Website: walmart
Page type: customer-info-address
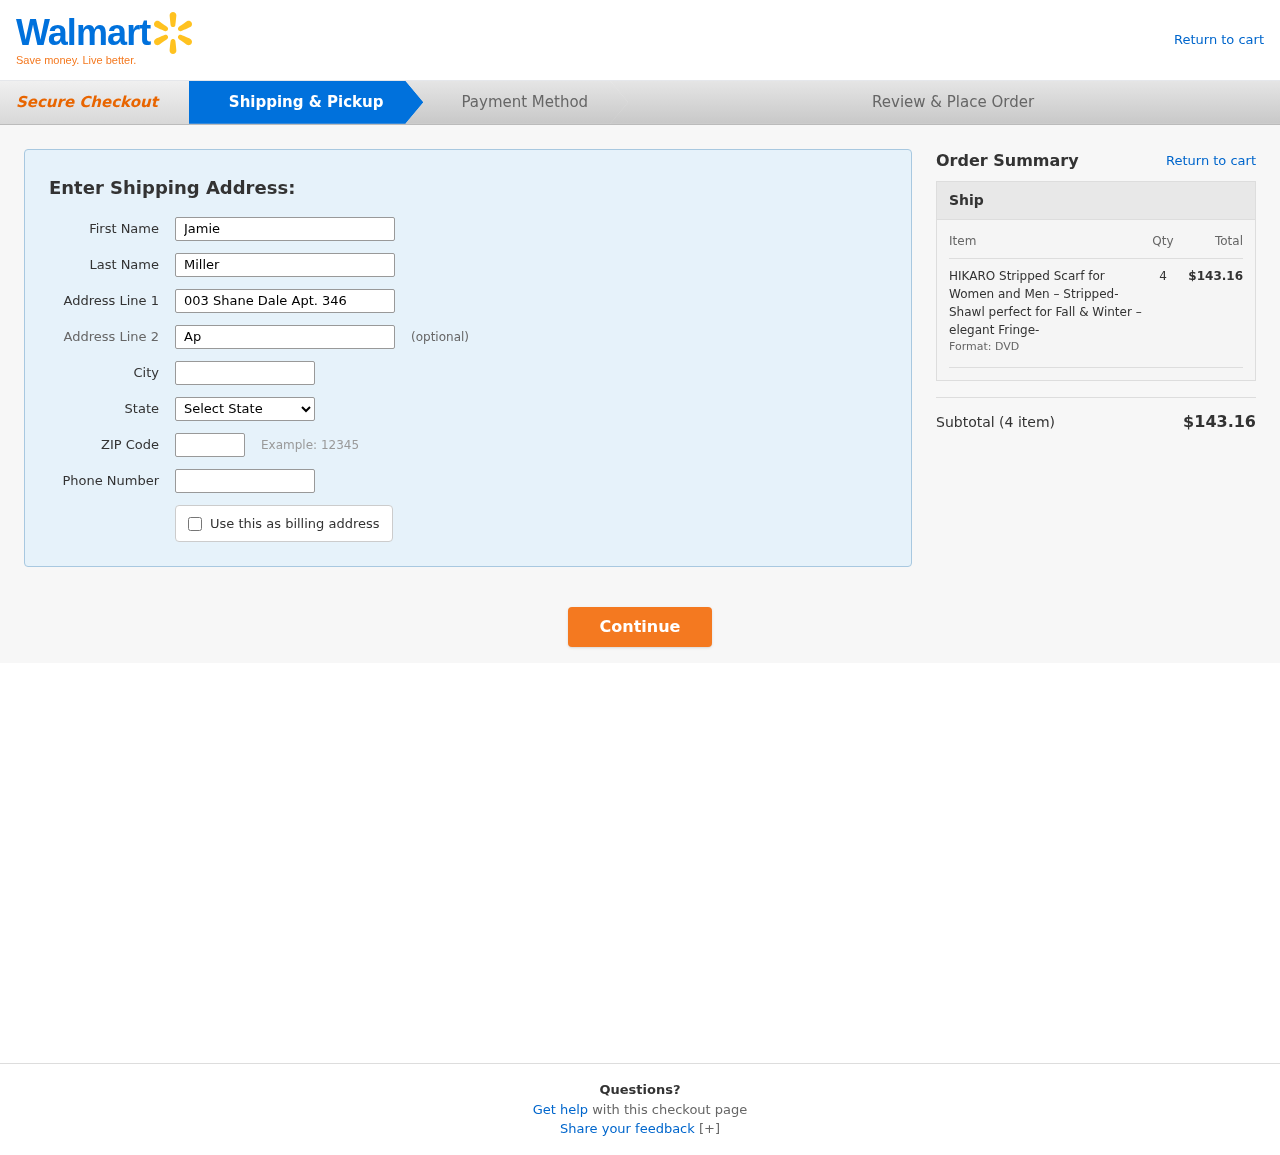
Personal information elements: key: PII_CITY
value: Hayeshaven
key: PII_FIRSTNAME
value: Jamie
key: PII_LASTNAME
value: Miller
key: PII_PHONE
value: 6836253719
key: PII_POSTCODE
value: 38059
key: PII_STATE
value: Virginia
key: PII_STREET
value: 003 Shane Dale Apt. 346
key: PII_STREET2
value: Apt. 042
Product elements: key: PRODUCT1_NAME
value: HIKARO Stripped Scarf for Women and Men – Stripped-Shawl perfect for Fall & Winter – elegant Fringe-
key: PRODUCT1_QUANTITY
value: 4
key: PRODUCT1_LINE_TOTAL
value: $143.16
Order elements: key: ORDER_NUM_ITEMS
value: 4
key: ORDER_SUBTOTAL
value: $143.16